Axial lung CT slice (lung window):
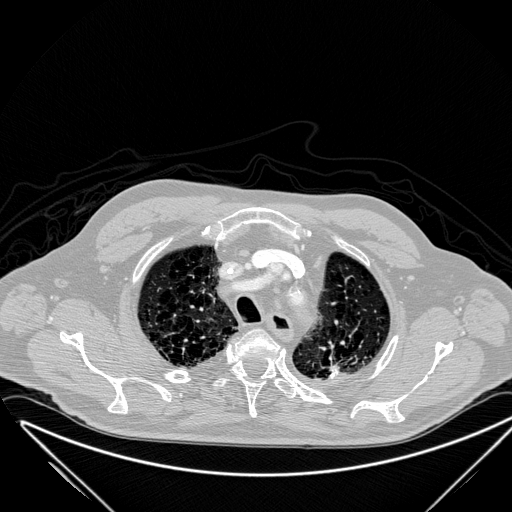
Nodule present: no